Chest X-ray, PA view. Patient: 42 years old, sex F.
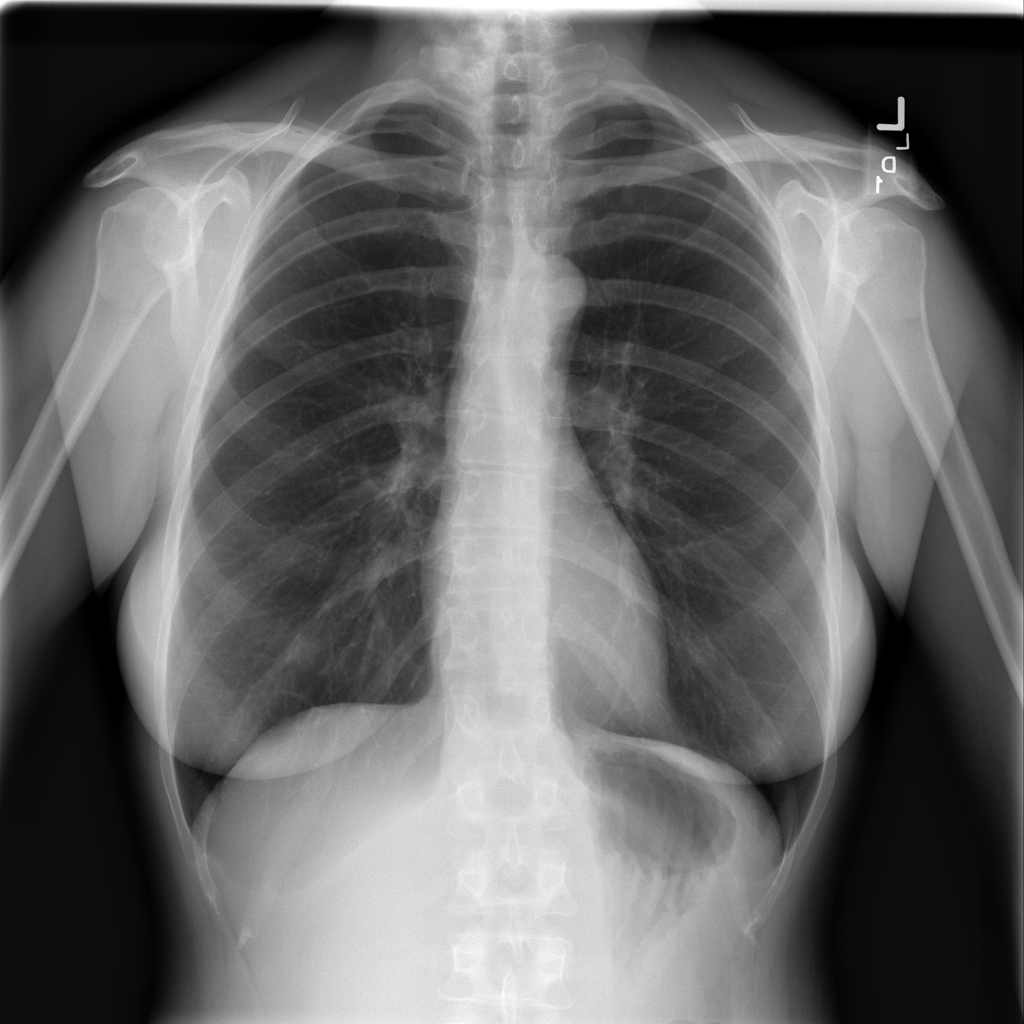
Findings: No Finding